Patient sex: M
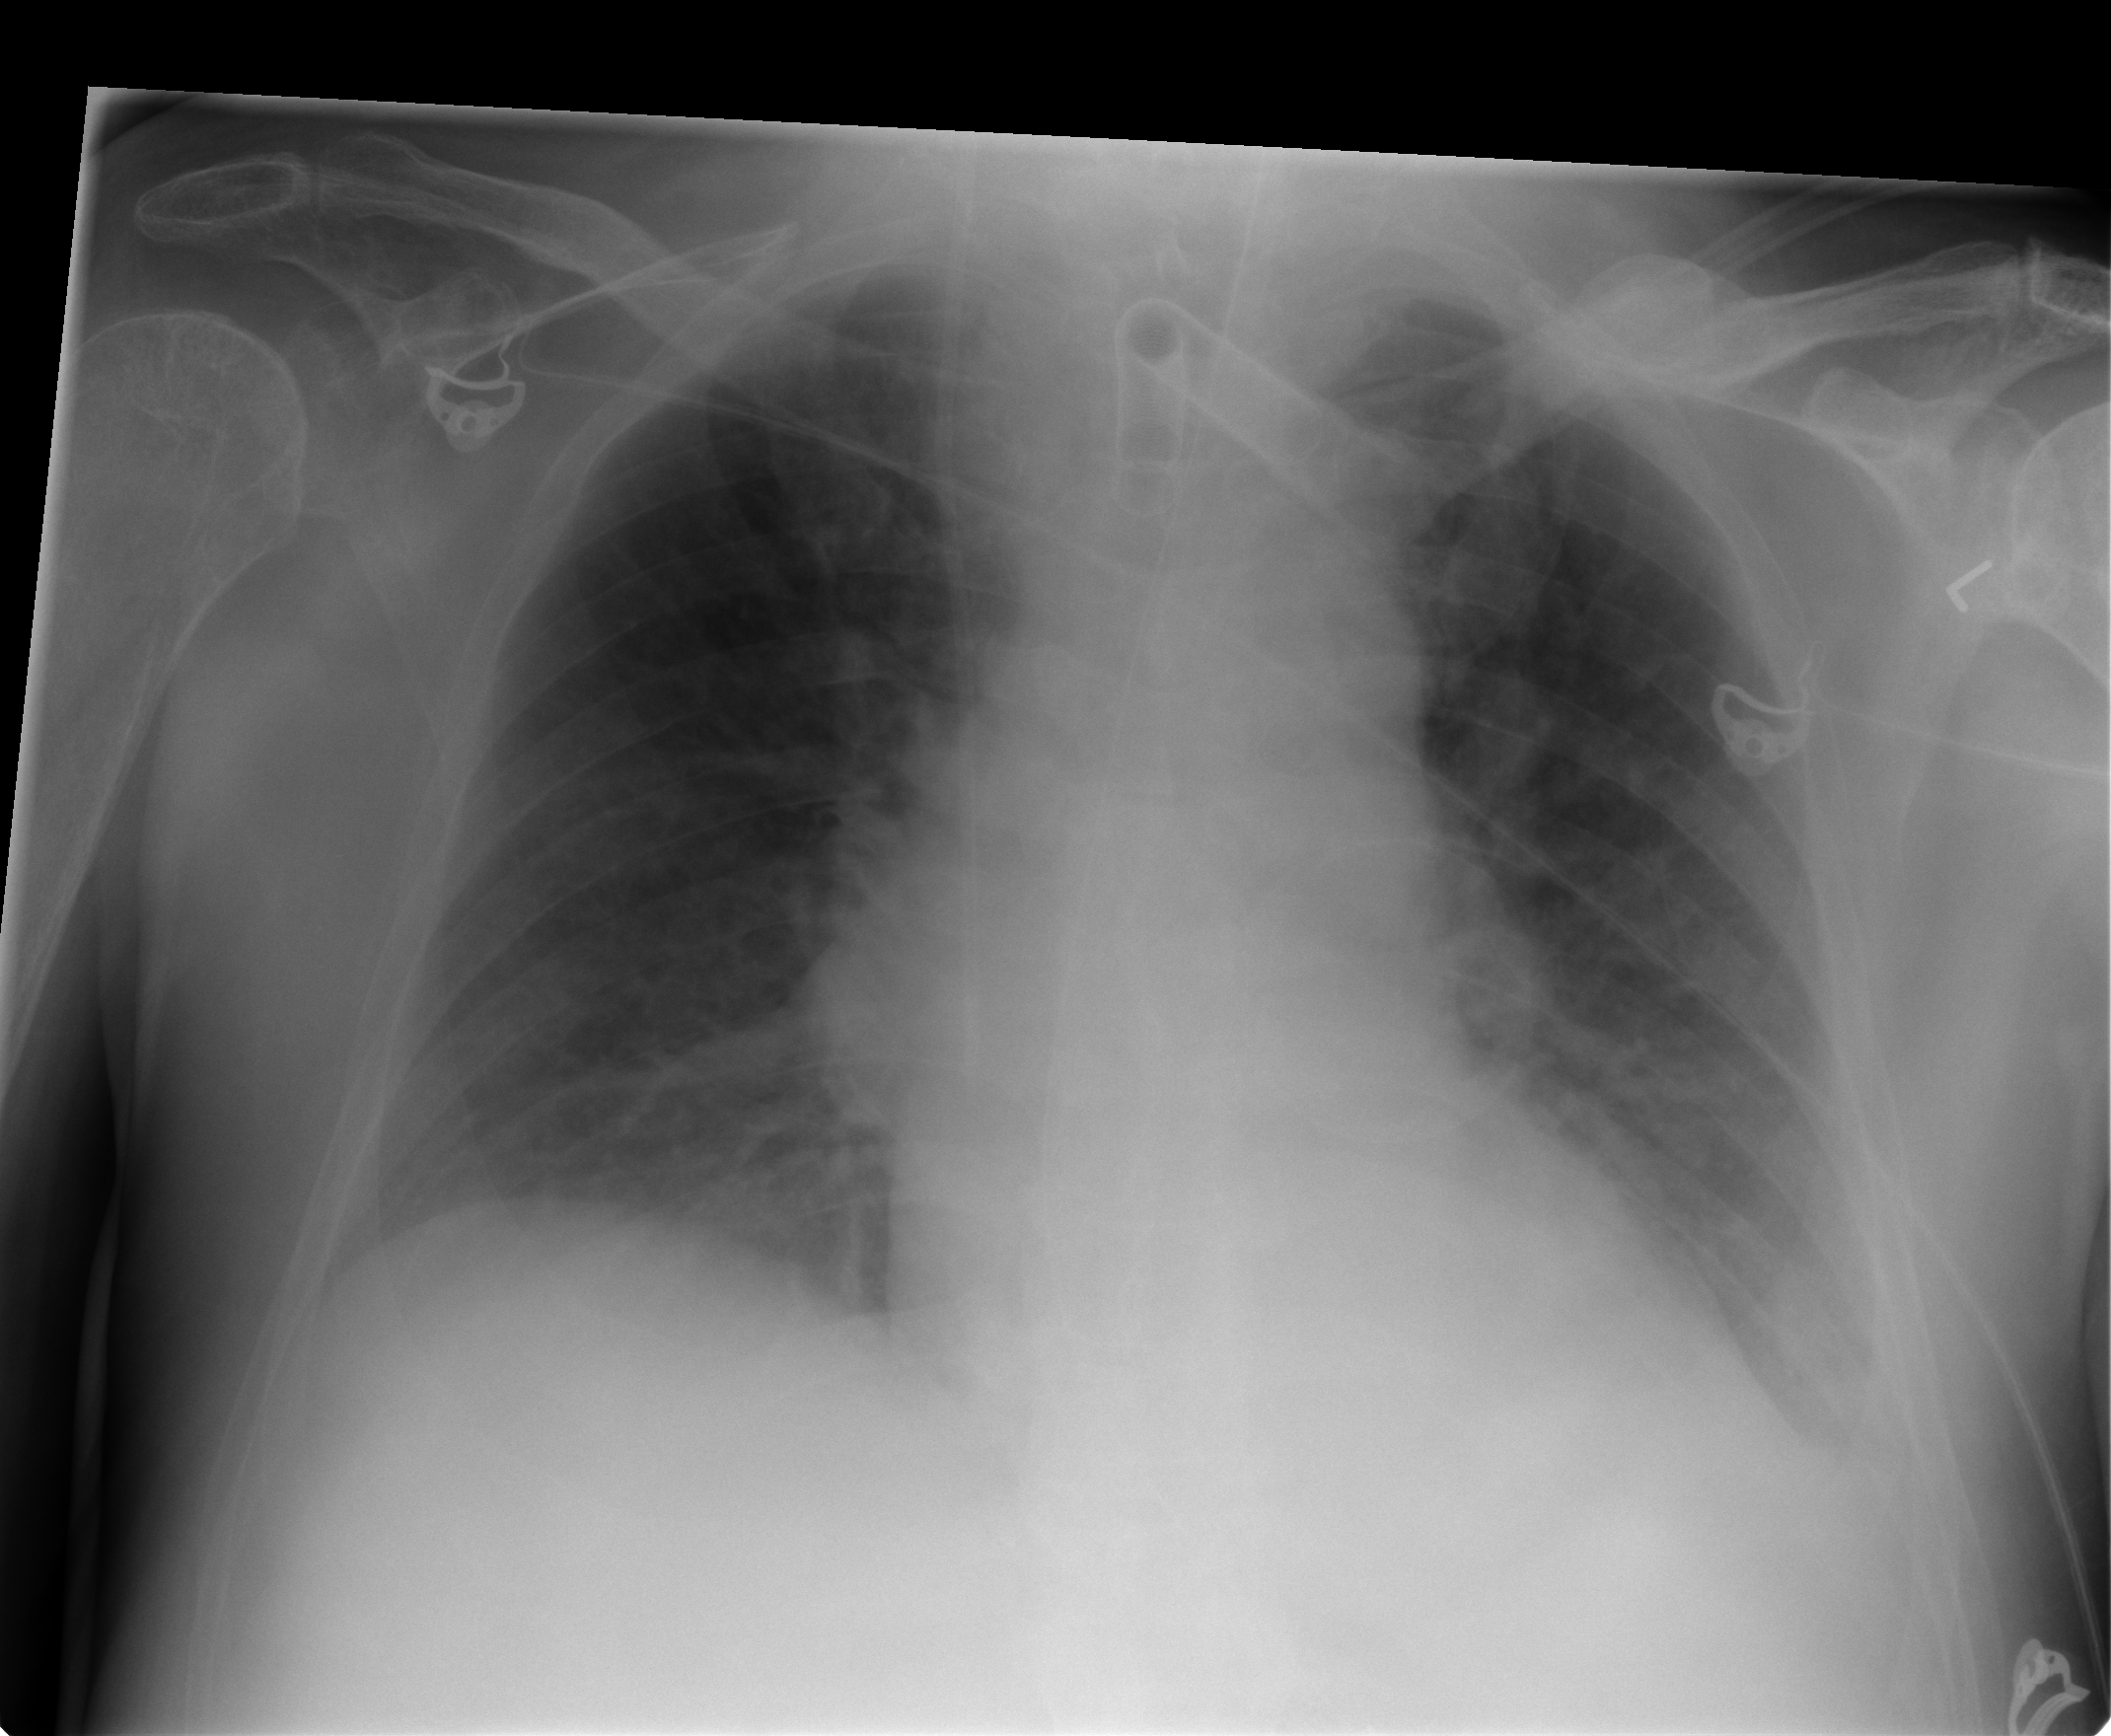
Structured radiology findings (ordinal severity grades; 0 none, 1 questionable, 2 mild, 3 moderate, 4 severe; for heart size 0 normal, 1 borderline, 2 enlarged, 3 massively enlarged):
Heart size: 0
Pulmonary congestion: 3
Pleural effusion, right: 0
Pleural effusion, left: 2
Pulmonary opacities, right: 0
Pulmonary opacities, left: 0
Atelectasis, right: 2
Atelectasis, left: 2